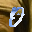
Label: 0